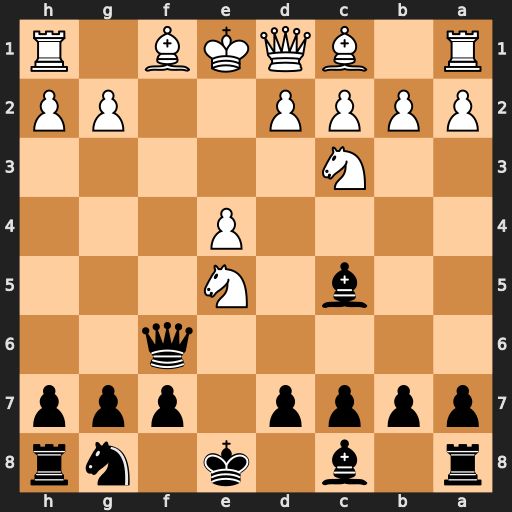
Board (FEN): r1b1k1nr/pppp1ppp/5q2/2b1N3/4P3/2N5/PPPP2PP/R1BQKB1R
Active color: b
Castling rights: KQkq
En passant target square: -
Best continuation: Qf2#